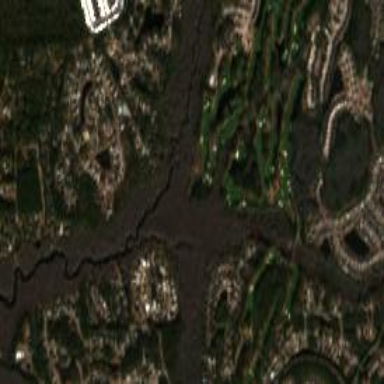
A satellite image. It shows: Golf course surrounded by greenery.